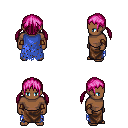
a pixel art fantasy rpg character, male body template, human, dark skin, blue tattered cape, robe skirt, pink twin-tailed hairstyle, cloth bracers, four views (front, back, left, right), 2x2 character sprite sheet, small pixel art, hard edges, no anti-aliasing